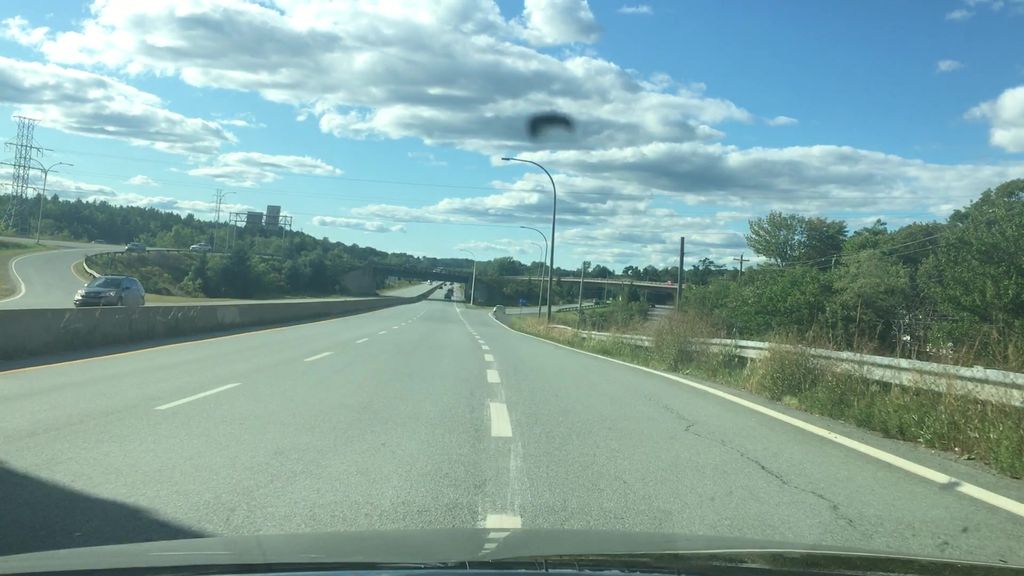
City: halifax